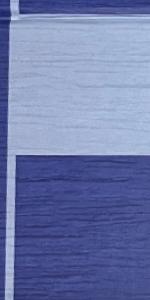
Label: Empty